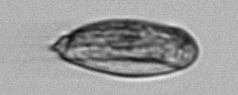
Label: Katodinium_or_Torodinium